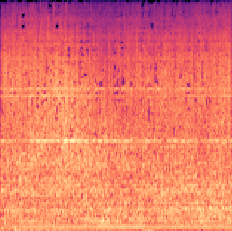
Sound class: Helicopter